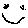
Label: smiley face